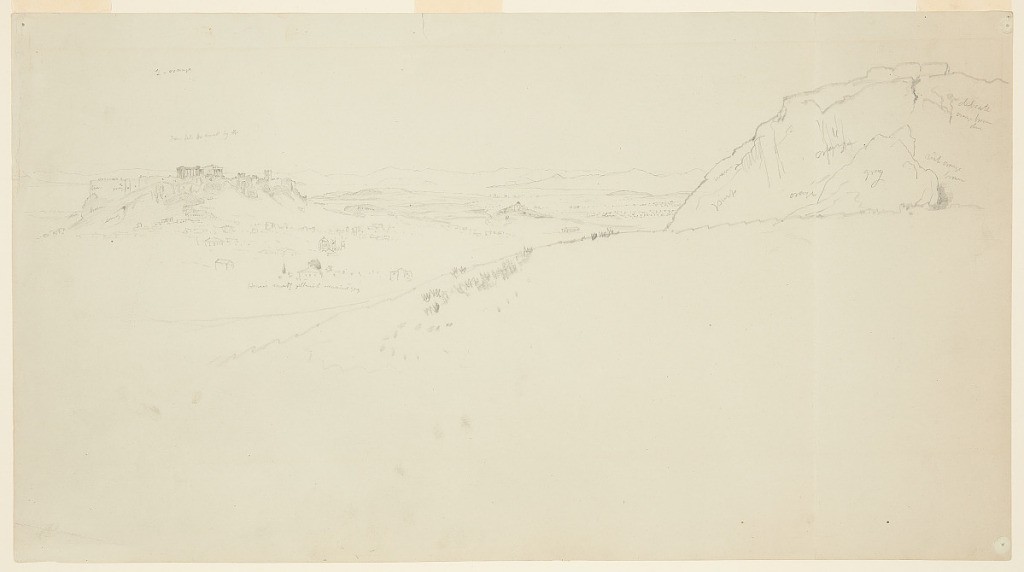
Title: View of the Acropolis from Lycabettus Hill, Athens, Greece
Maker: Frederic Edwin Church, American, 1826–1900
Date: April 1869
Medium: Graphite on gray-green wove paper
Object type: Drawing
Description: Landscape sketch showing a view of the Acropolis and Athens, Greece, from Lycabettus Hill north of the Acropolis. In the foreground, a grassy hillside gently arches from lower left to center right, in front of the rocky, rugged peak of Lycabettus Hill. In the middle distance at left, a large domed building--possibly the Metropolitan Cathedral of Athens--is prominently visible within a group of buildings that blanket the ground below the Acropolis, which rises abruptly at left. The Parthenon and the Erechtheion on the flat top of the Acropolis, while beside it at center, the small, domed National Observatory of Athens is perched atop the Hill of the Nymph. The Temple of Hephaestus is visible at the base of this hill, to the right of the Observatory. Rolling terrain extends to the Saronic Sea in the background, bounded by the rugged mountains of Salamis and those west of Athens, which form a serrated horizon.